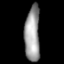
Tissue: lung
Cell type: Myeloid cells
Senescence score: 0.6209
Nuclear area (px): 833
Mean DAPI intensity: 154.893